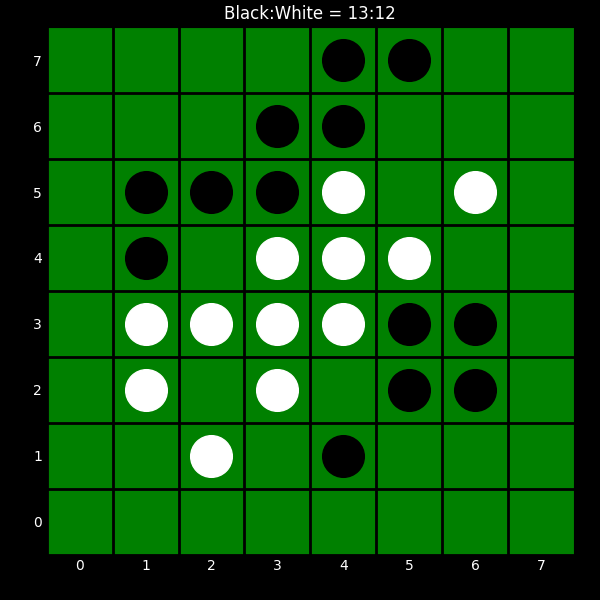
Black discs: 13
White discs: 12